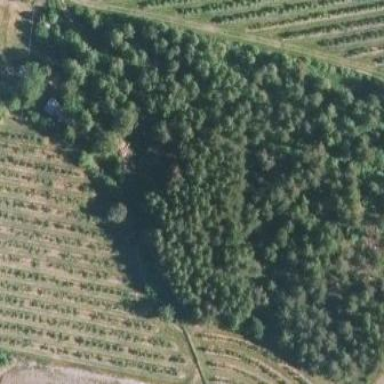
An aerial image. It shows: Orchard.